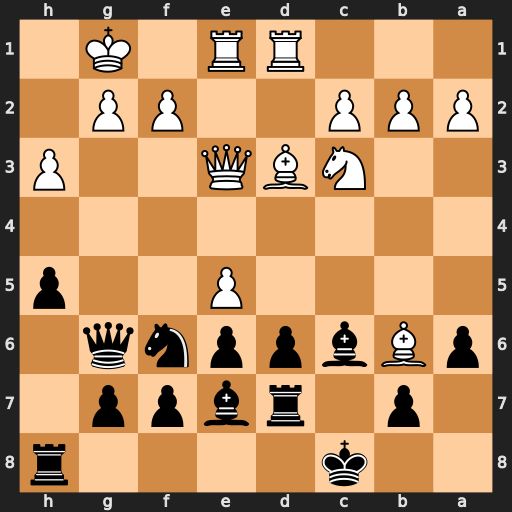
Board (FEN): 2k4r/1p1rbpp1/pBbppnq1/4P2p/8/2NBQ2P/PPP2PP1/3RR1K1
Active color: b
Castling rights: -
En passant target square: -
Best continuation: Qxg2#